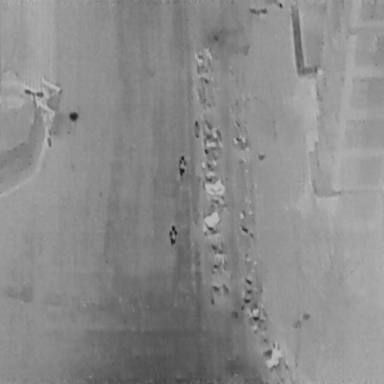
There are three People in the infrared image.